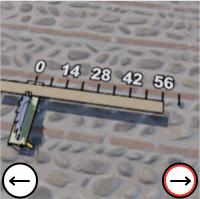
Task: length
Answer: 56
First scale value: 14.0